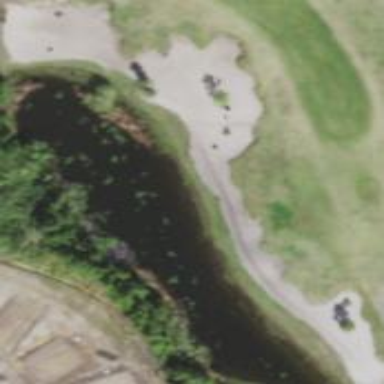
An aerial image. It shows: Sand bunker on golf course.